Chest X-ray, PA view. Patient: 29 years old, sex F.
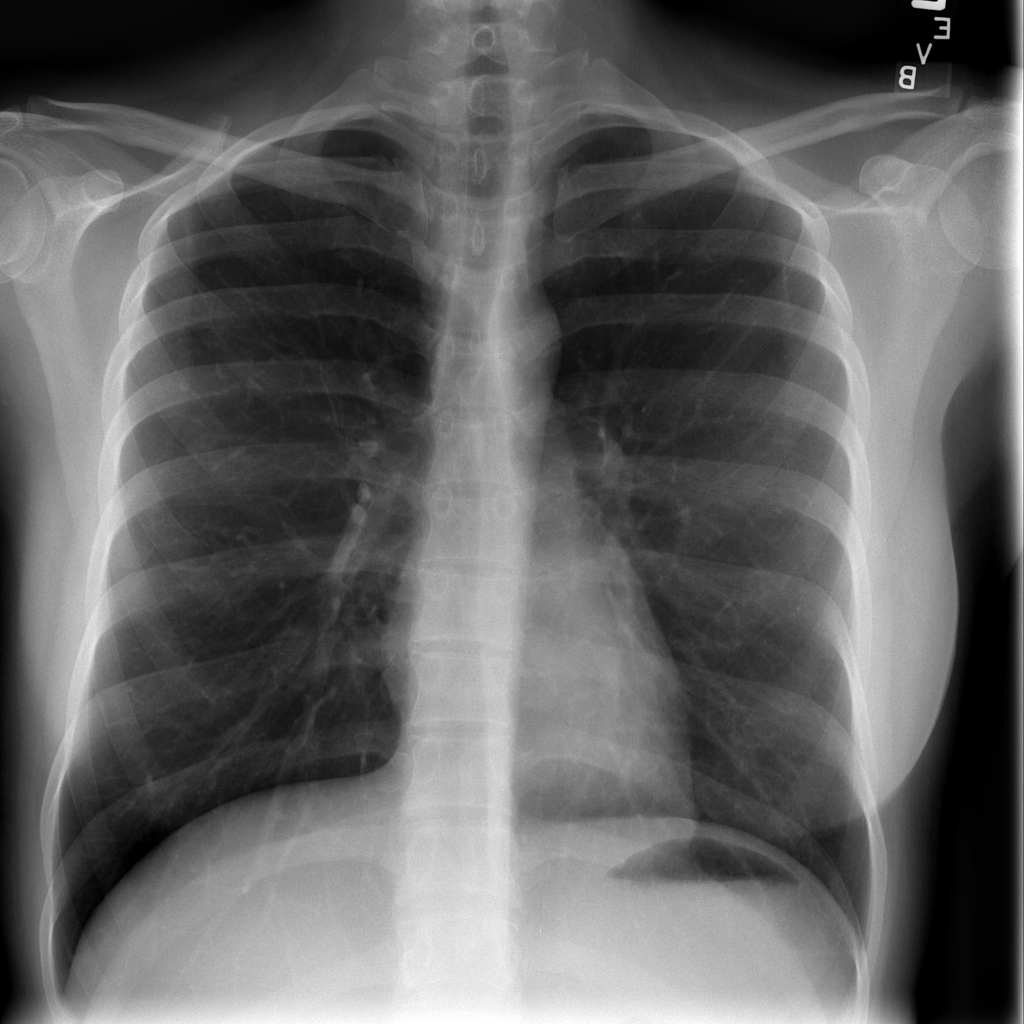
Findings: No Finding